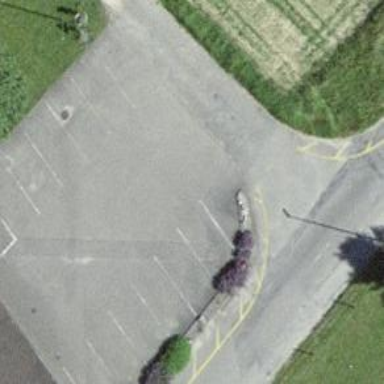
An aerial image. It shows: Parking area with surface.